Interaction volume radius: 10 \u00c5
Interaction volume height: 10 \u00c5
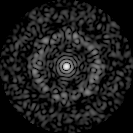
Disorder parameter: 0.8455